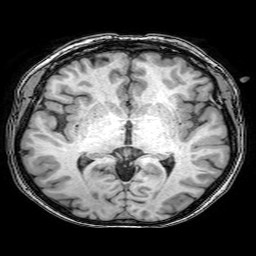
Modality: T1w
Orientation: coronal
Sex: female
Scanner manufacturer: philips
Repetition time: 0.008125 s
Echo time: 0.00373 s